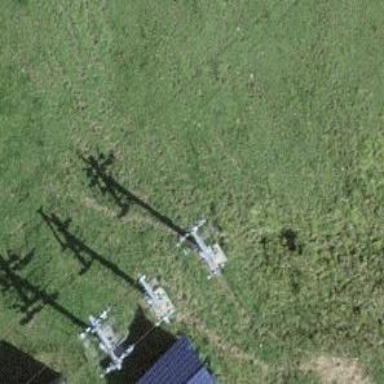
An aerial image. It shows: Pylon for aerialway.